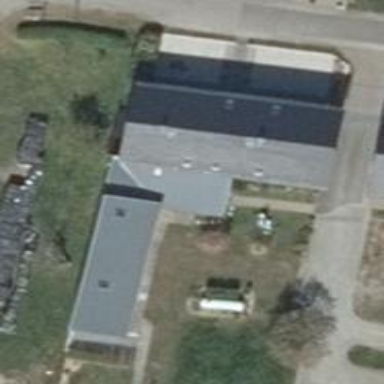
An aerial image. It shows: Cafe located within guest house.